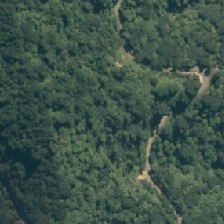
Land cover: indigenous_forest